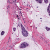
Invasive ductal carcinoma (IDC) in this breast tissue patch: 1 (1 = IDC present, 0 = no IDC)